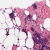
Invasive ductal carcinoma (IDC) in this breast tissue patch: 1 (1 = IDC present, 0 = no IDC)